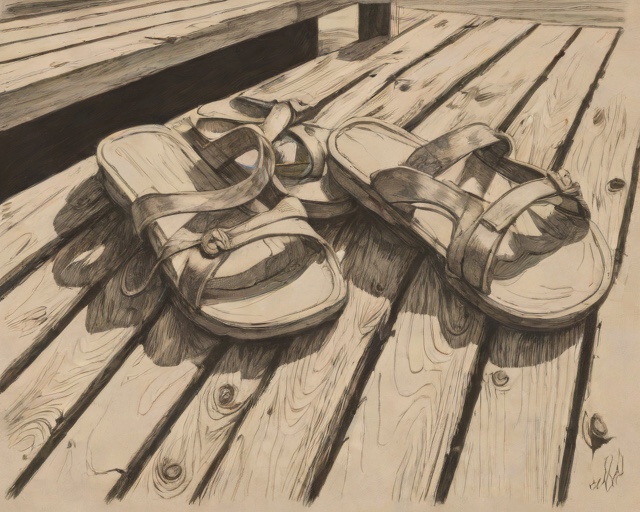
Category: Summer